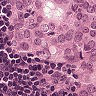
Metastatic tissue present: yes